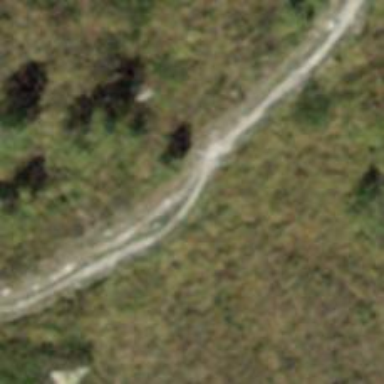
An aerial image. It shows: Path.